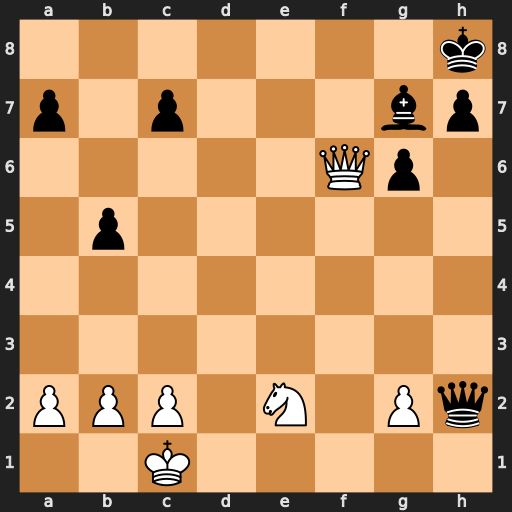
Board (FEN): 7k/p1p3bp/5Qp1/1p6/8/8/PPP1N1Pq/2K5
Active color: w
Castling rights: -
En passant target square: -
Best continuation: Qd8+ Bf8 Qxf8#